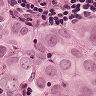
Metastatic tissue present: yes